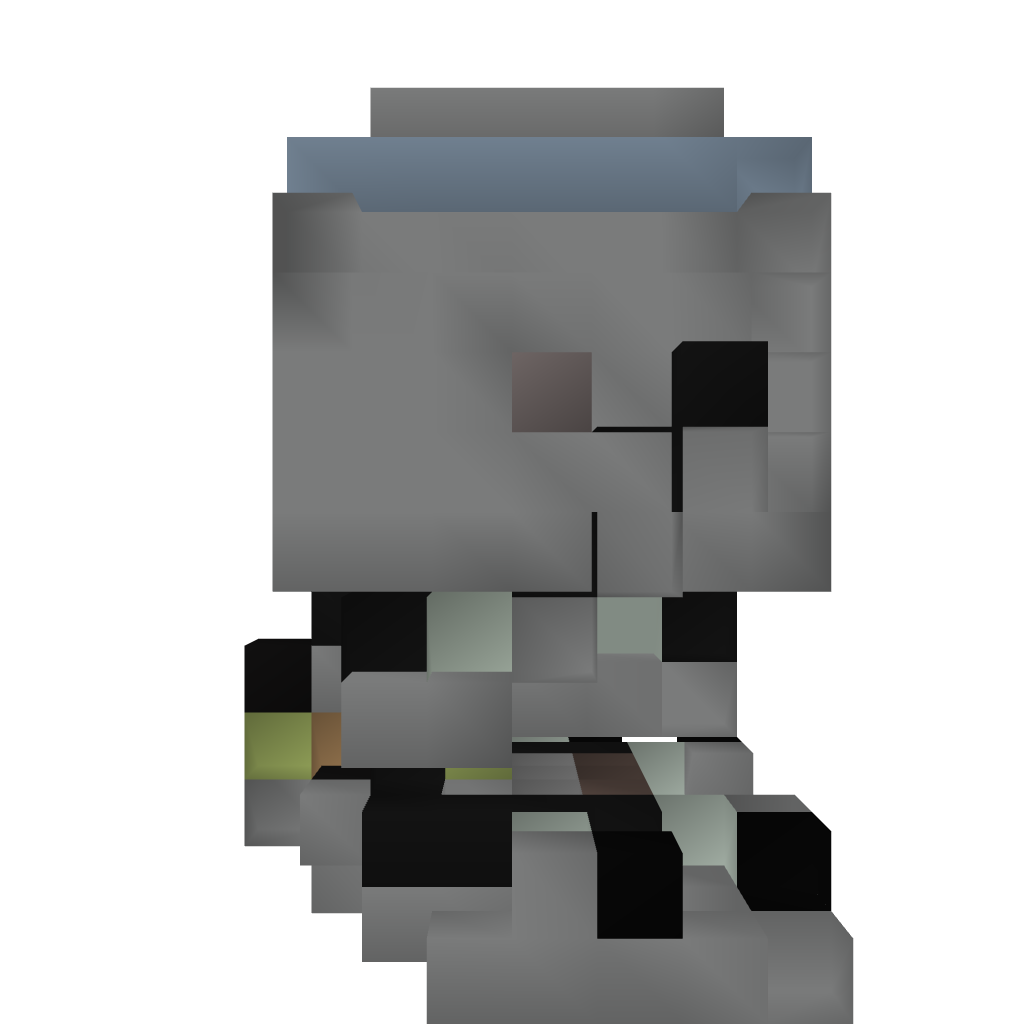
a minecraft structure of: commandblock based redstone door (5 by 3 pistons)